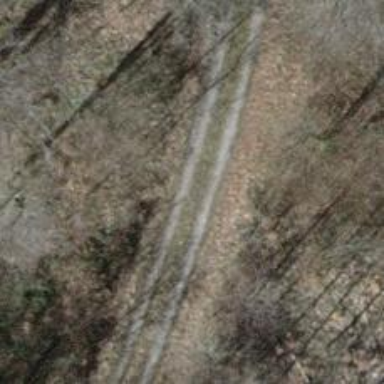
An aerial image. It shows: Unpaved path with grade4 tracktype.